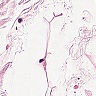
Metastatic tissue present: no